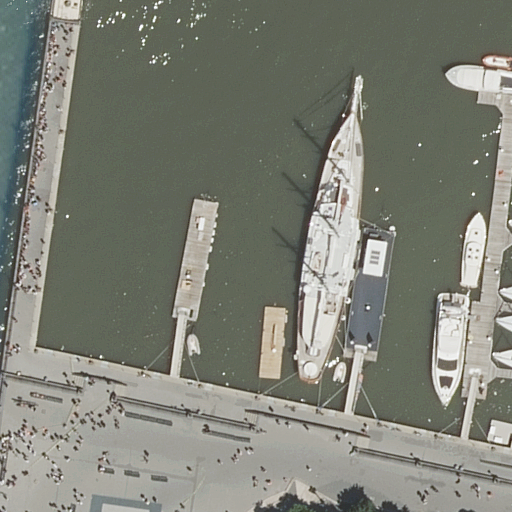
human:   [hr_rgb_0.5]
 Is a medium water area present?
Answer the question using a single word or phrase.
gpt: no

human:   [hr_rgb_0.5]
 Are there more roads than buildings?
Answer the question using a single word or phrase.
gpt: yes

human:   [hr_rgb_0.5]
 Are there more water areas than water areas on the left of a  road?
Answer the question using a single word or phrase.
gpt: yes

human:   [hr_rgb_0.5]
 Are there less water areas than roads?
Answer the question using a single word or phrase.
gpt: yes

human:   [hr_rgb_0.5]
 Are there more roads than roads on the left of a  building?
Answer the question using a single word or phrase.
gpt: yes

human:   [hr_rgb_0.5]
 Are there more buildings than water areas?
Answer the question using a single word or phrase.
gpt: no

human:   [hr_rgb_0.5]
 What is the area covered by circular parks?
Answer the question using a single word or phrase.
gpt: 0m2

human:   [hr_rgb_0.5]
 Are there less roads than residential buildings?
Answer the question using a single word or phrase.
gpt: no

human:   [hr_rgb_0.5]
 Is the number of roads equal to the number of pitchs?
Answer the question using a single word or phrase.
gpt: no

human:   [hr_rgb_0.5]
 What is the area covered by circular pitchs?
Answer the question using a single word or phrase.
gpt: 0m2

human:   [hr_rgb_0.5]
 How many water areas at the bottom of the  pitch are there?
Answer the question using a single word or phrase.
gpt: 0

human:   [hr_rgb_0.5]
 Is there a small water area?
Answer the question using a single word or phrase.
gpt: no

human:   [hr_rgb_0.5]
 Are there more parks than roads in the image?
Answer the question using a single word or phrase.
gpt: no

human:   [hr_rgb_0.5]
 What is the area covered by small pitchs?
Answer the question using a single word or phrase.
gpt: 38m2

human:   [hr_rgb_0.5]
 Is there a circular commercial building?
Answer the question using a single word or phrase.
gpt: no

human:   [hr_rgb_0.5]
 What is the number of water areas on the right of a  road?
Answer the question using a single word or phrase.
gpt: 0

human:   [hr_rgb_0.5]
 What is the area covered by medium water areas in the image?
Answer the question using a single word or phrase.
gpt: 0m2

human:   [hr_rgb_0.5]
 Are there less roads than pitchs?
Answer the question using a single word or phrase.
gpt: no

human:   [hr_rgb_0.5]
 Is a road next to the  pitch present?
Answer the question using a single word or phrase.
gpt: yes

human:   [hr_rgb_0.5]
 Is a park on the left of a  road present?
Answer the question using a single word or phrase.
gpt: no

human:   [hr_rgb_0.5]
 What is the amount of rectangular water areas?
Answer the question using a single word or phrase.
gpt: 0

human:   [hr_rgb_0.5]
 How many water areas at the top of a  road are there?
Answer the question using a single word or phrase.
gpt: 1

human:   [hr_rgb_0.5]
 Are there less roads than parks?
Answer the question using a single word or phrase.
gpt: no

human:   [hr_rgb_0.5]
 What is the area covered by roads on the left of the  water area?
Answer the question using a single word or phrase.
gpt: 0m2

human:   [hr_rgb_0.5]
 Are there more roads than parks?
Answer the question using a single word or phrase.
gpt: yes

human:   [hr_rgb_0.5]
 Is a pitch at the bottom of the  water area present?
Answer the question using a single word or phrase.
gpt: yes

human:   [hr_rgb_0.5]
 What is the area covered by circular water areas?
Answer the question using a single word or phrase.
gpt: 0m2

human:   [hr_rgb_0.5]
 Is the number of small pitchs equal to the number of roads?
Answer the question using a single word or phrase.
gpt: no

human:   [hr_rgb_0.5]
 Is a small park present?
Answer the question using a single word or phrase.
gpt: no

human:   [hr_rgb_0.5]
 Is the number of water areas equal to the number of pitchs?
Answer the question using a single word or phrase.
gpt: yes

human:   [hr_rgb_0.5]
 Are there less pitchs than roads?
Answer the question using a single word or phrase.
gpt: yes

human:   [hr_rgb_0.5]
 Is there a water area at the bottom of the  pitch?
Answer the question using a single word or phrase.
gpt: no

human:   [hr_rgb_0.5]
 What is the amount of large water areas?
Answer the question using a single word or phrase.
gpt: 1

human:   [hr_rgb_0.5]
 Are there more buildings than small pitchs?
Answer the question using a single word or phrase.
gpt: no

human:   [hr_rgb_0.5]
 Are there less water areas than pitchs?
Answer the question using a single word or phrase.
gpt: no

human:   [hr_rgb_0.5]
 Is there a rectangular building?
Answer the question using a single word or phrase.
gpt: no